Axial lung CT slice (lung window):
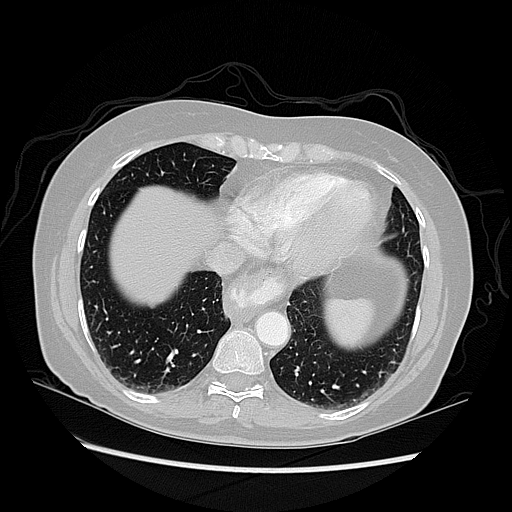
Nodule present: no